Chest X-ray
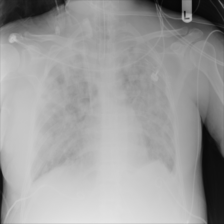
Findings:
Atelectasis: negative
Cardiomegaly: negative
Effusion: negative
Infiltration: positive
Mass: negative
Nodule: negative
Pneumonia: negative
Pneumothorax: negative
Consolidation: negative
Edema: negative
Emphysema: negative
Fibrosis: negative
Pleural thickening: negative
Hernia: negative